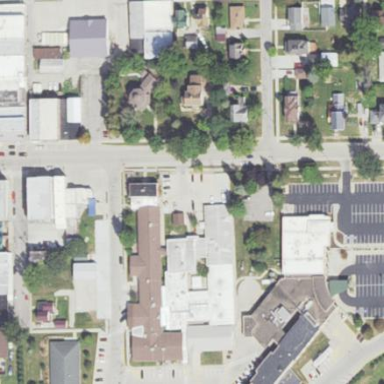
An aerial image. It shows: Building that serves as nursing home.